Interaction volume radius: 5 \u00c5
Interaction volume height: 15 \u00c5
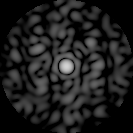
Disorder parameter: 0.8134